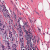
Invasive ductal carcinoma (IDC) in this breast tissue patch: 1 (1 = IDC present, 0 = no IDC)